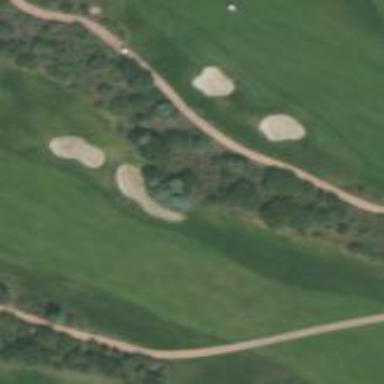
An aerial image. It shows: Sandy area is golf bunker.